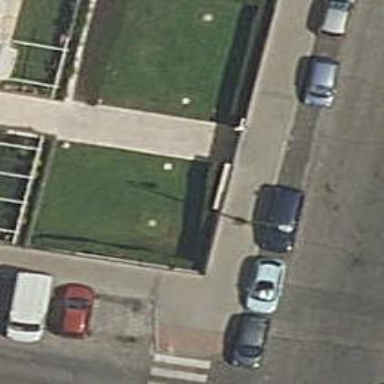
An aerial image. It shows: Kerb barrier.